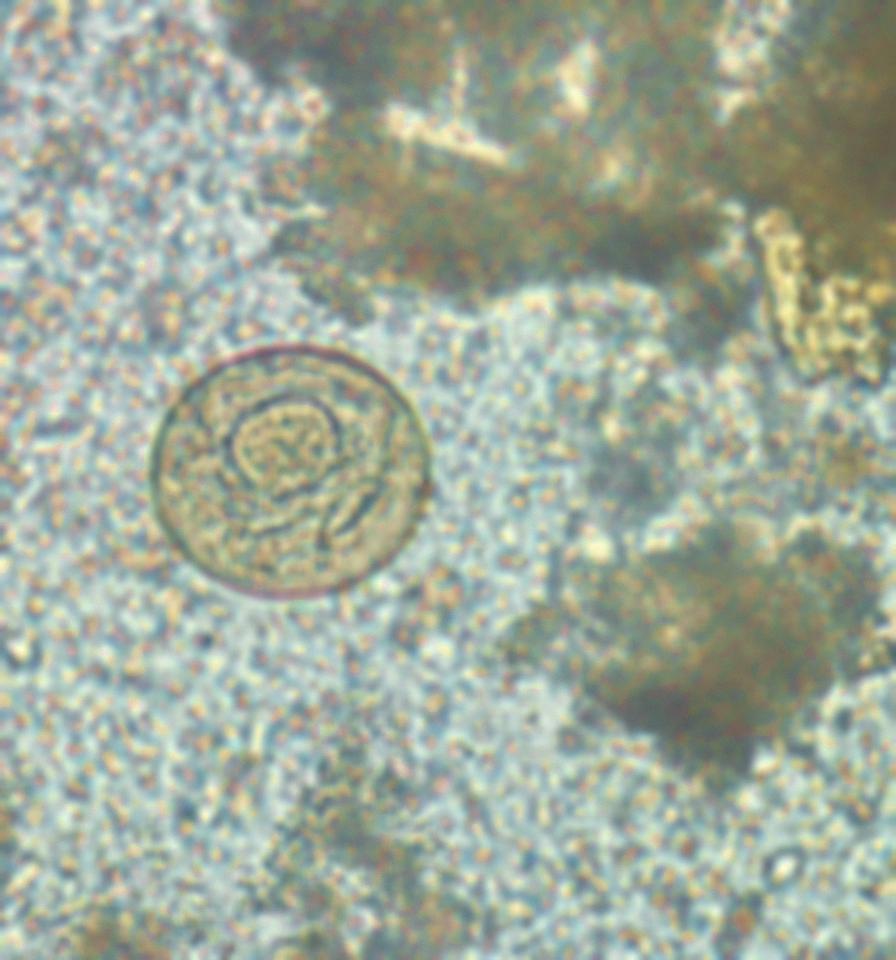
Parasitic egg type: Hymenolepis diminuta